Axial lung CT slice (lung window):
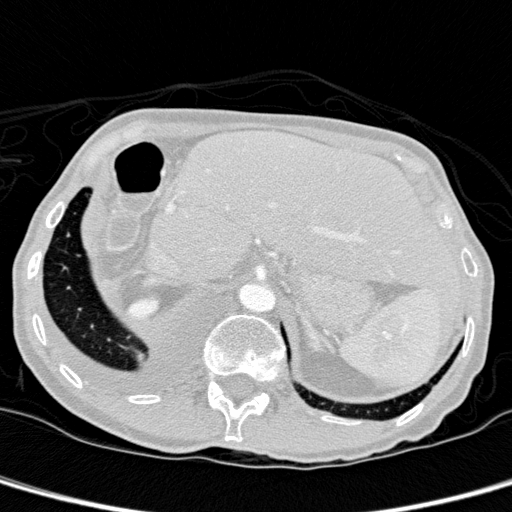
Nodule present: no